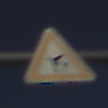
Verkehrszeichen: FlugbetriebRechts
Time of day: MorningAfternoon
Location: Outdoor (RoadRail)
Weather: PartlyCloudy
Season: NotSpecified
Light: Natural